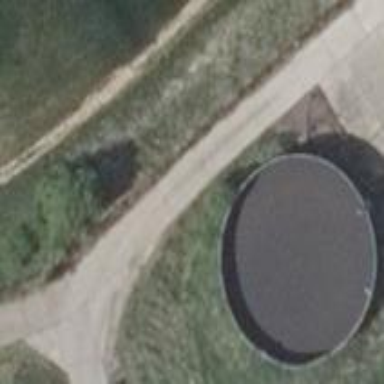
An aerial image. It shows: Storage tank that is man-made.